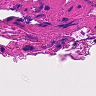
Metastatic tissue present: no